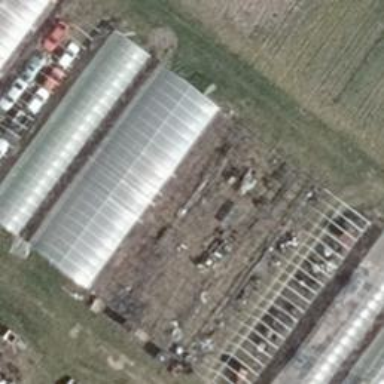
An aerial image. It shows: Greenhouse.